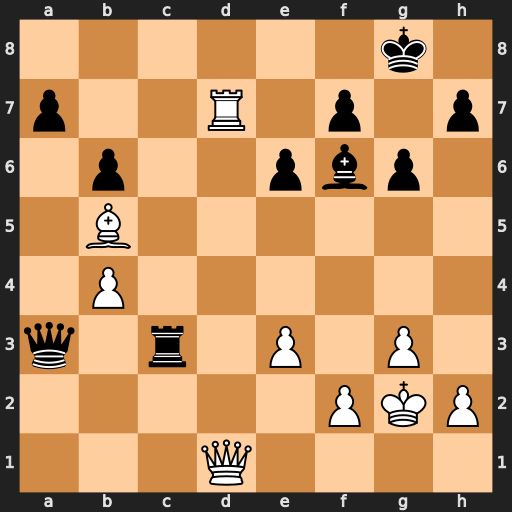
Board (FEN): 6k1/p2R1p1p/1p2pbp1/1B6/1P6/q1r1P1P1/5PKP/3Q4
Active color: w
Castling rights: -
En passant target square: -
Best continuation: Qf3 Qxb4 Qxf6